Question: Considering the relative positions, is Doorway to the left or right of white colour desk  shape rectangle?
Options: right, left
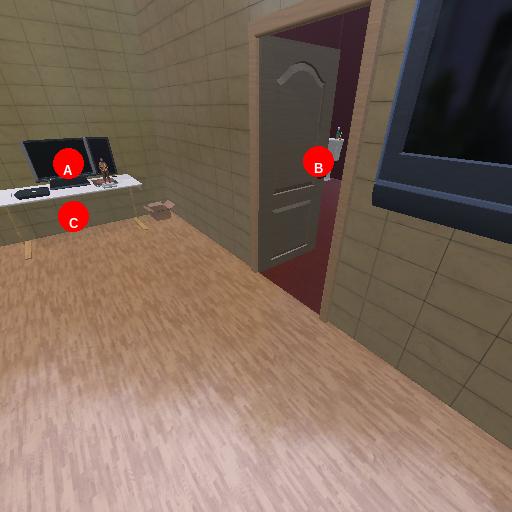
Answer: right